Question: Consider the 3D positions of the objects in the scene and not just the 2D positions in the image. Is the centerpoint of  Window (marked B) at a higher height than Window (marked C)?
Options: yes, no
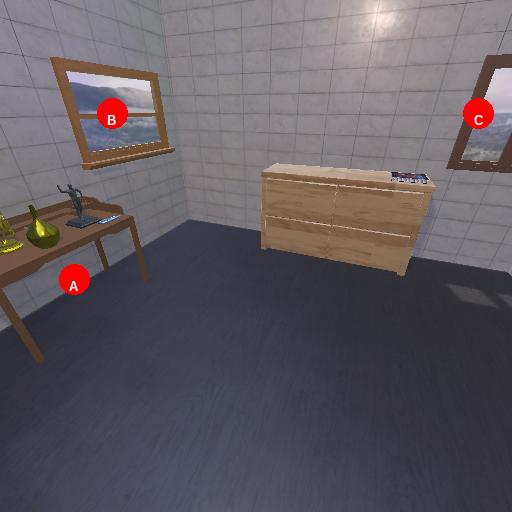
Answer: yes